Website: ulta-beauty
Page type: customer-info-address
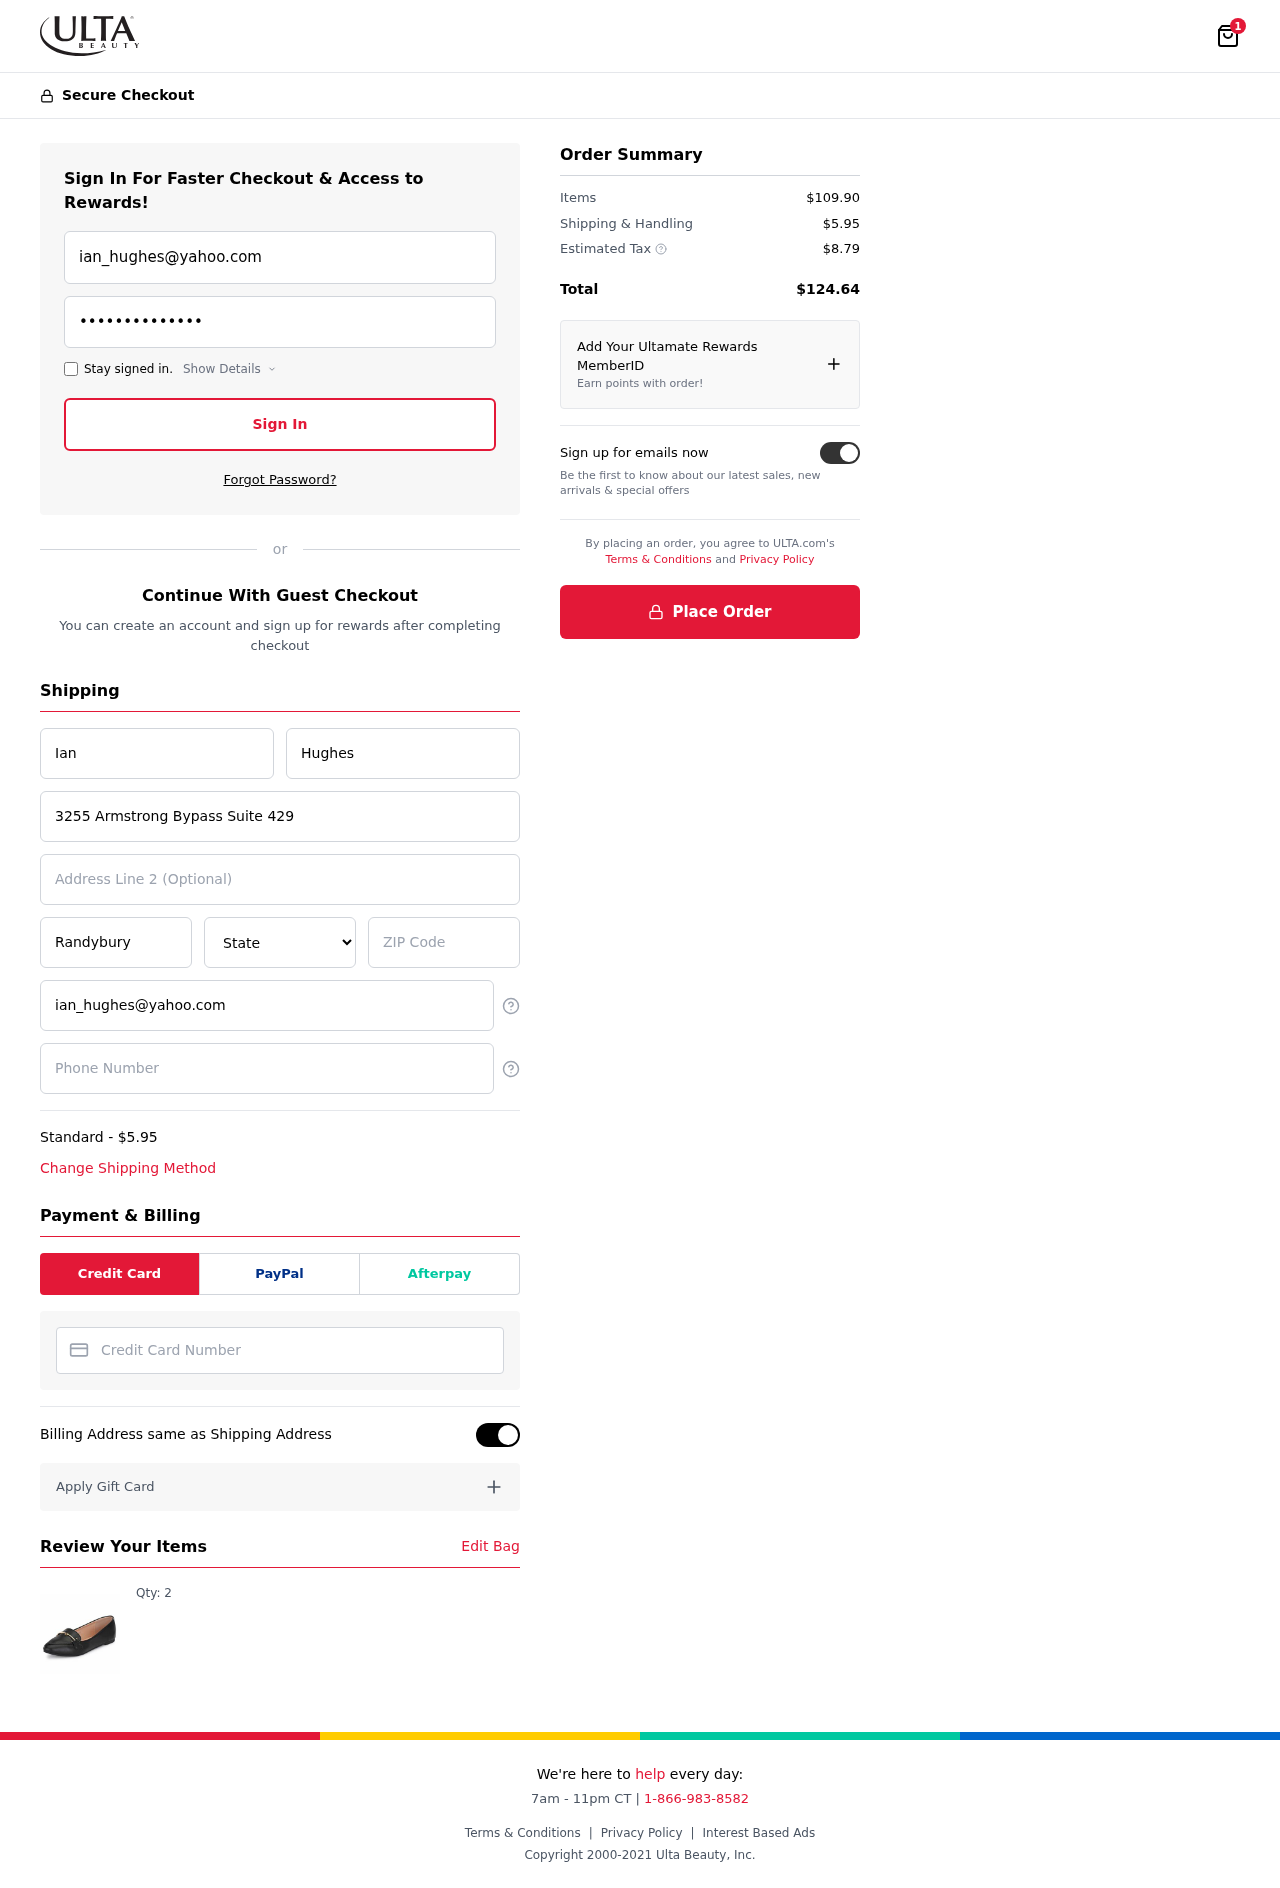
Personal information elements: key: PII_CARD_NUMBER
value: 3759 1424 4458 393
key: PII_CITY
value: Randybury
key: PII_EMAIL
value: ian_hughes@yahoo.com
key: PII_FIRSTNAME
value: Ian
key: PII_LASTNAME
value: Hughes
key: PII_PHONE
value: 3359827983
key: PII_POSTCODE
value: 85287
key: PII_STATE
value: Louisiana
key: PII_STREET
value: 3255 Armstrong Bypass Suite 429
Product elements: key: PRODUCT1_QUANTITY
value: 2
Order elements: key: ORDER_NUM_ITEMS
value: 1
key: ORDER_SHIPPING_COST
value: $5.95
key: ORDER_ITEMS_TOTAL
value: $109.90
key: ORDER_SHIPPING_COST2
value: $5.95
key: ORDER_TAX
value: $8.79
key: ORDER_TOTAL
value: $124.64